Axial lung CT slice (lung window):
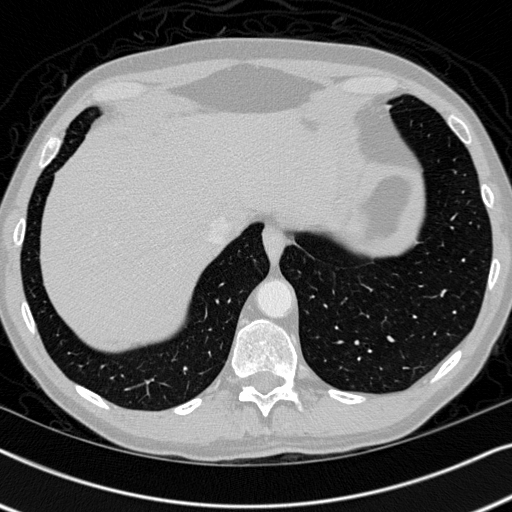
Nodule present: no